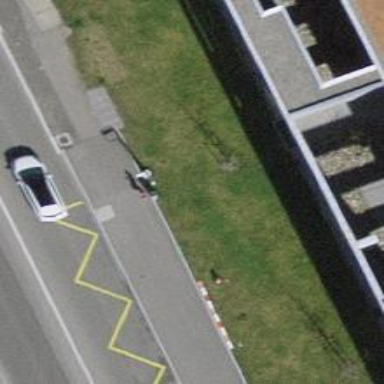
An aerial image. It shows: Sidewalk.